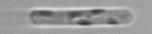
Label: Dactyliosolen_fragilissimus